Interaction volume radius: 5 \u00c5
Interaction volume height: 25 \u00c5
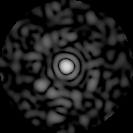
Disorder parameter: 0.8185